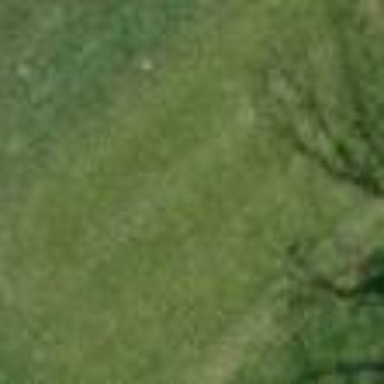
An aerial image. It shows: Golf tee on grassy land.